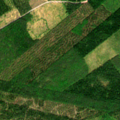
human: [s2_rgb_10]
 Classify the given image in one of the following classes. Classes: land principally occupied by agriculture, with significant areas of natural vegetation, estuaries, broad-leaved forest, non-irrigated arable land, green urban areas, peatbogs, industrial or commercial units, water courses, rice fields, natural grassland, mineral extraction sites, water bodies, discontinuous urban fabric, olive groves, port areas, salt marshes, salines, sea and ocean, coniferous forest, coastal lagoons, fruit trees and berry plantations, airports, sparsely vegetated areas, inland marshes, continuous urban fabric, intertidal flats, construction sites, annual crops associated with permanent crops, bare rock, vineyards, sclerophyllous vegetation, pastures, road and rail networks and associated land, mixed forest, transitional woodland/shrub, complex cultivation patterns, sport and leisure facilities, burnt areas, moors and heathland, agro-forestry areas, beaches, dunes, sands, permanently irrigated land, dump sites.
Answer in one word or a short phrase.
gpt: coniferous forest, mixed forest